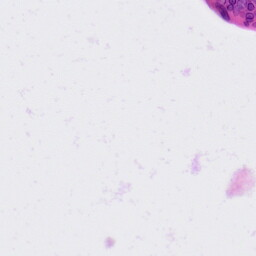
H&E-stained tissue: Colon